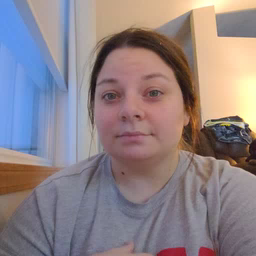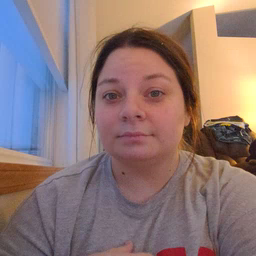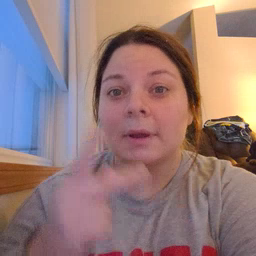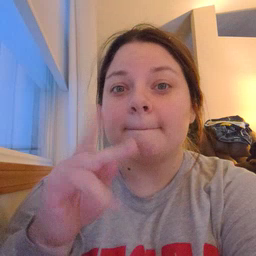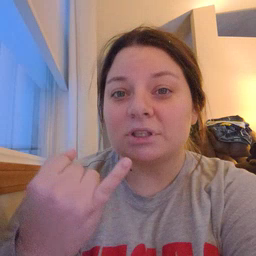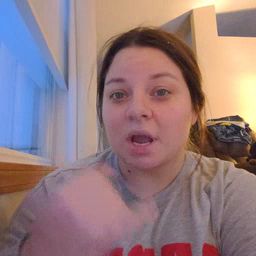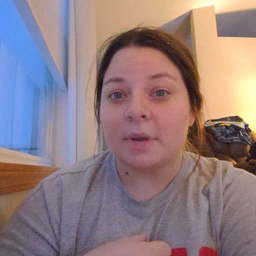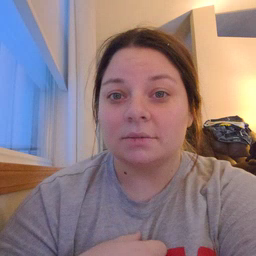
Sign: pajamas